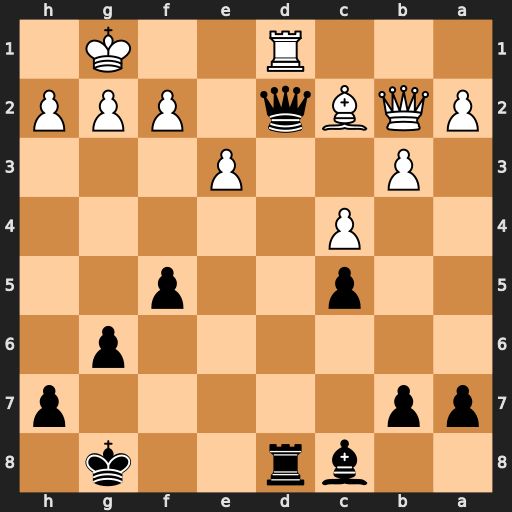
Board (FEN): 2br2k1/pp5p/6p1/2p2p2/2P5/1P2P3/PQBq1PPP/3R2K1
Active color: b
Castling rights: -
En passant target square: -
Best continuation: Qxd1+ Bxd1 Rxd1#